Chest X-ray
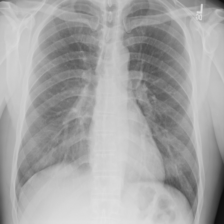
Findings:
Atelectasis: negative
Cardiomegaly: negative
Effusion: negative
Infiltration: negative
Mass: negative
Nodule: negative
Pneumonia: negative
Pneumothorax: negative
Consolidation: negative
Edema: negative
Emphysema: negative
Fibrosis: negative
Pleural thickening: negative
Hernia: negative